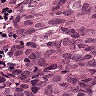
Metastatic tissue present: yes